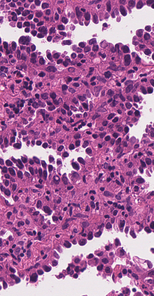
Tumor epithelial tissue: yes
Tumor-associated stroma tissue: yes
Normal tissue: no